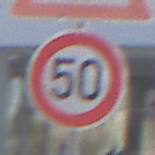
Verkehrszeichen: Geschwindigkeit50
Zusatzzeichen oben: ReiterRechts
Umgebung: Outdoor, Urban
Tageszeit: MorningAfternoon
Wetter: Clear
Licht: Natural
Jahreszeit: NotSpecified
Kontrast: HighContrast